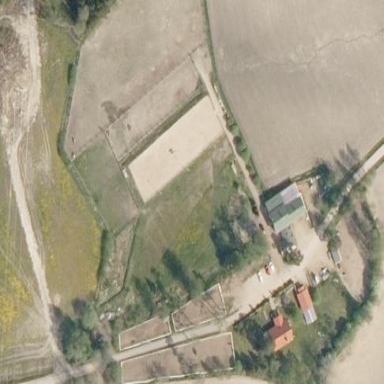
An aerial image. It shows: Fence surrounding area used for animal keeping.